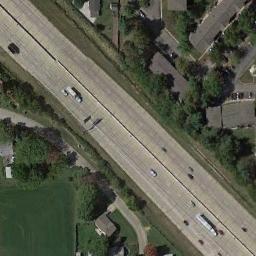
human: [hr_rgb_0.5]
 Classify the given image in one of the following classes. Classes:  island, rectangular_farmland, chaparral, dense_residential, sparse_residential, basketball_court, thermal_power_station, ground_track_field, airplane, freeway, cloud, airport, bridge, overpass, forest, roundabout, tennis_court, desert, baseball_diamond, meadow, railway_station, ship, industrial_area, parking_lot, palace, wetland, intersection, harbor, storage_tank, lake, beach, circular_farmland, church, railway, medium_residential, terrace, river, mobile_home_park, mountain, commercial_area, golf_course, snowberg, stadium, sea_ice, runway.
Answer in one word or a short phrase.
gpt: freeway